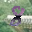
Label: 8